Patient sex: F
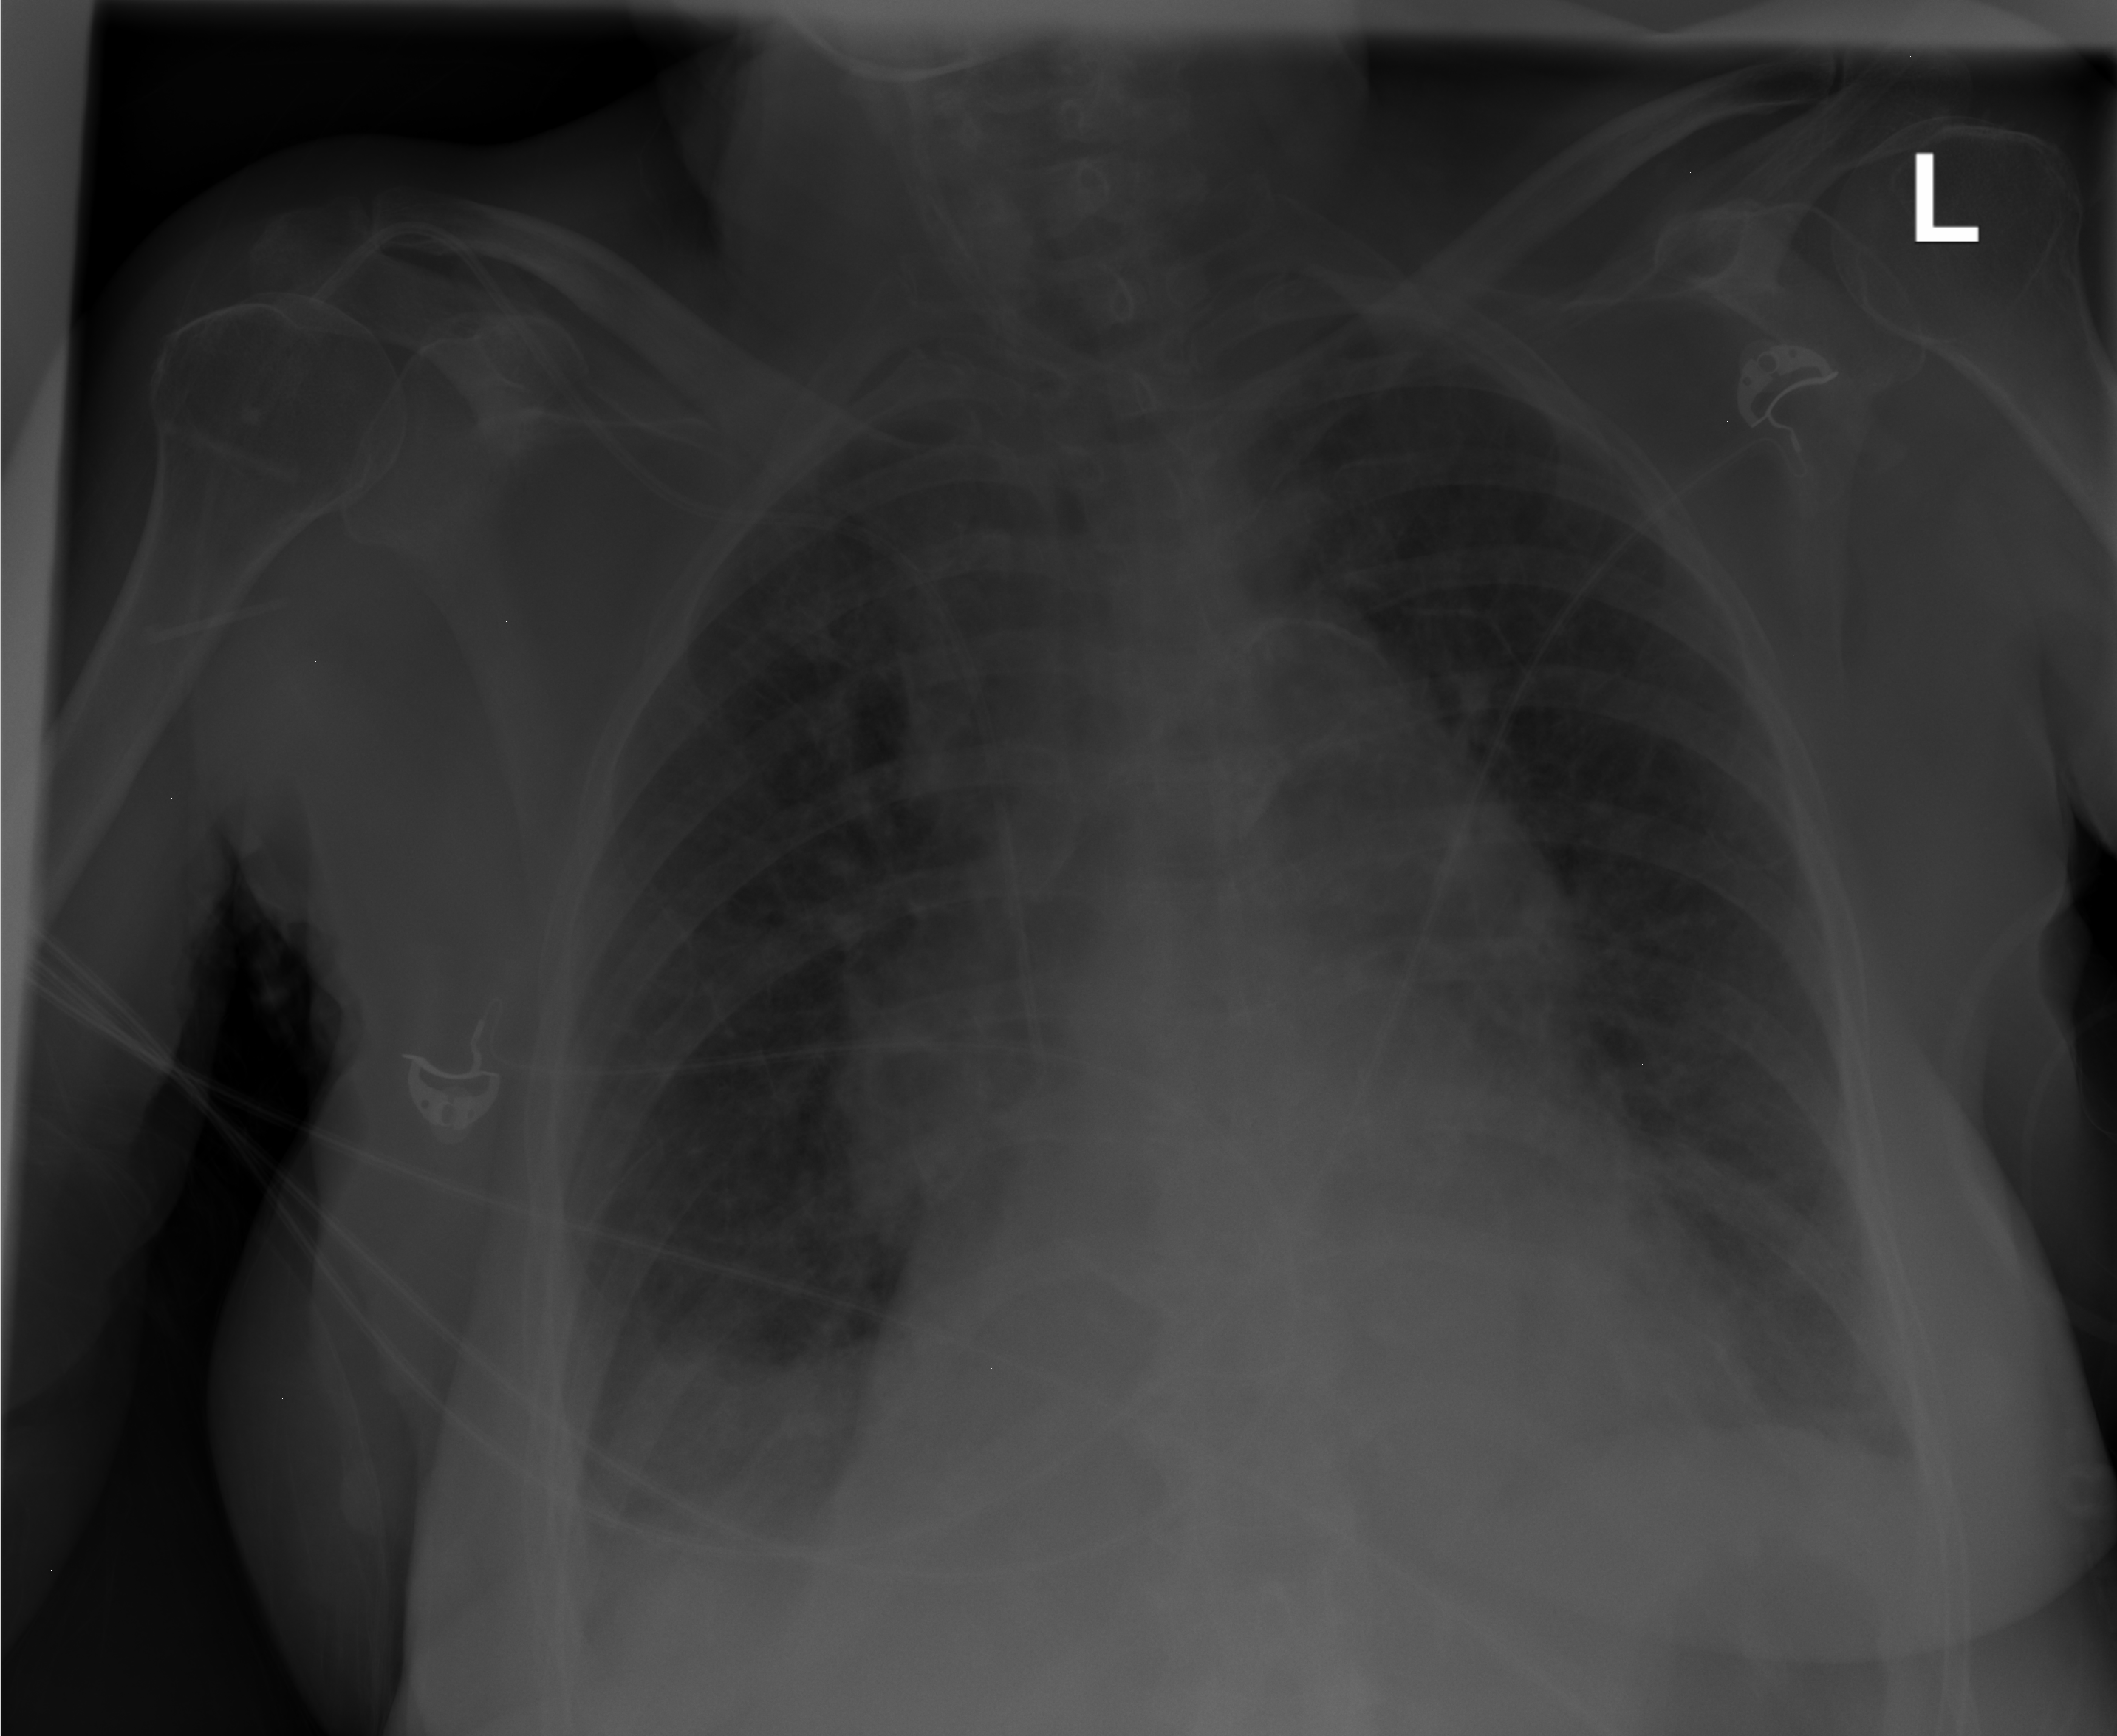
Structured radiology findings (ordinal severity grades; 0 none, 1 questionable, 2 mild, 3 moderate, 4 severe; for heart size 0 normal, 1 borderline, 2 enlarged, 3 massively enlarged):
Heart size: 2
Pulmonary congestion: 3
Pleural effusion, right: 2
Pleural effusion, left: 1
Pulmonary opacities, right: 2
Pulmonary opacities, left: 2
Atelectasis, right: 2
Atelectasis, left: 2